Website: lowes
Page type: receipt
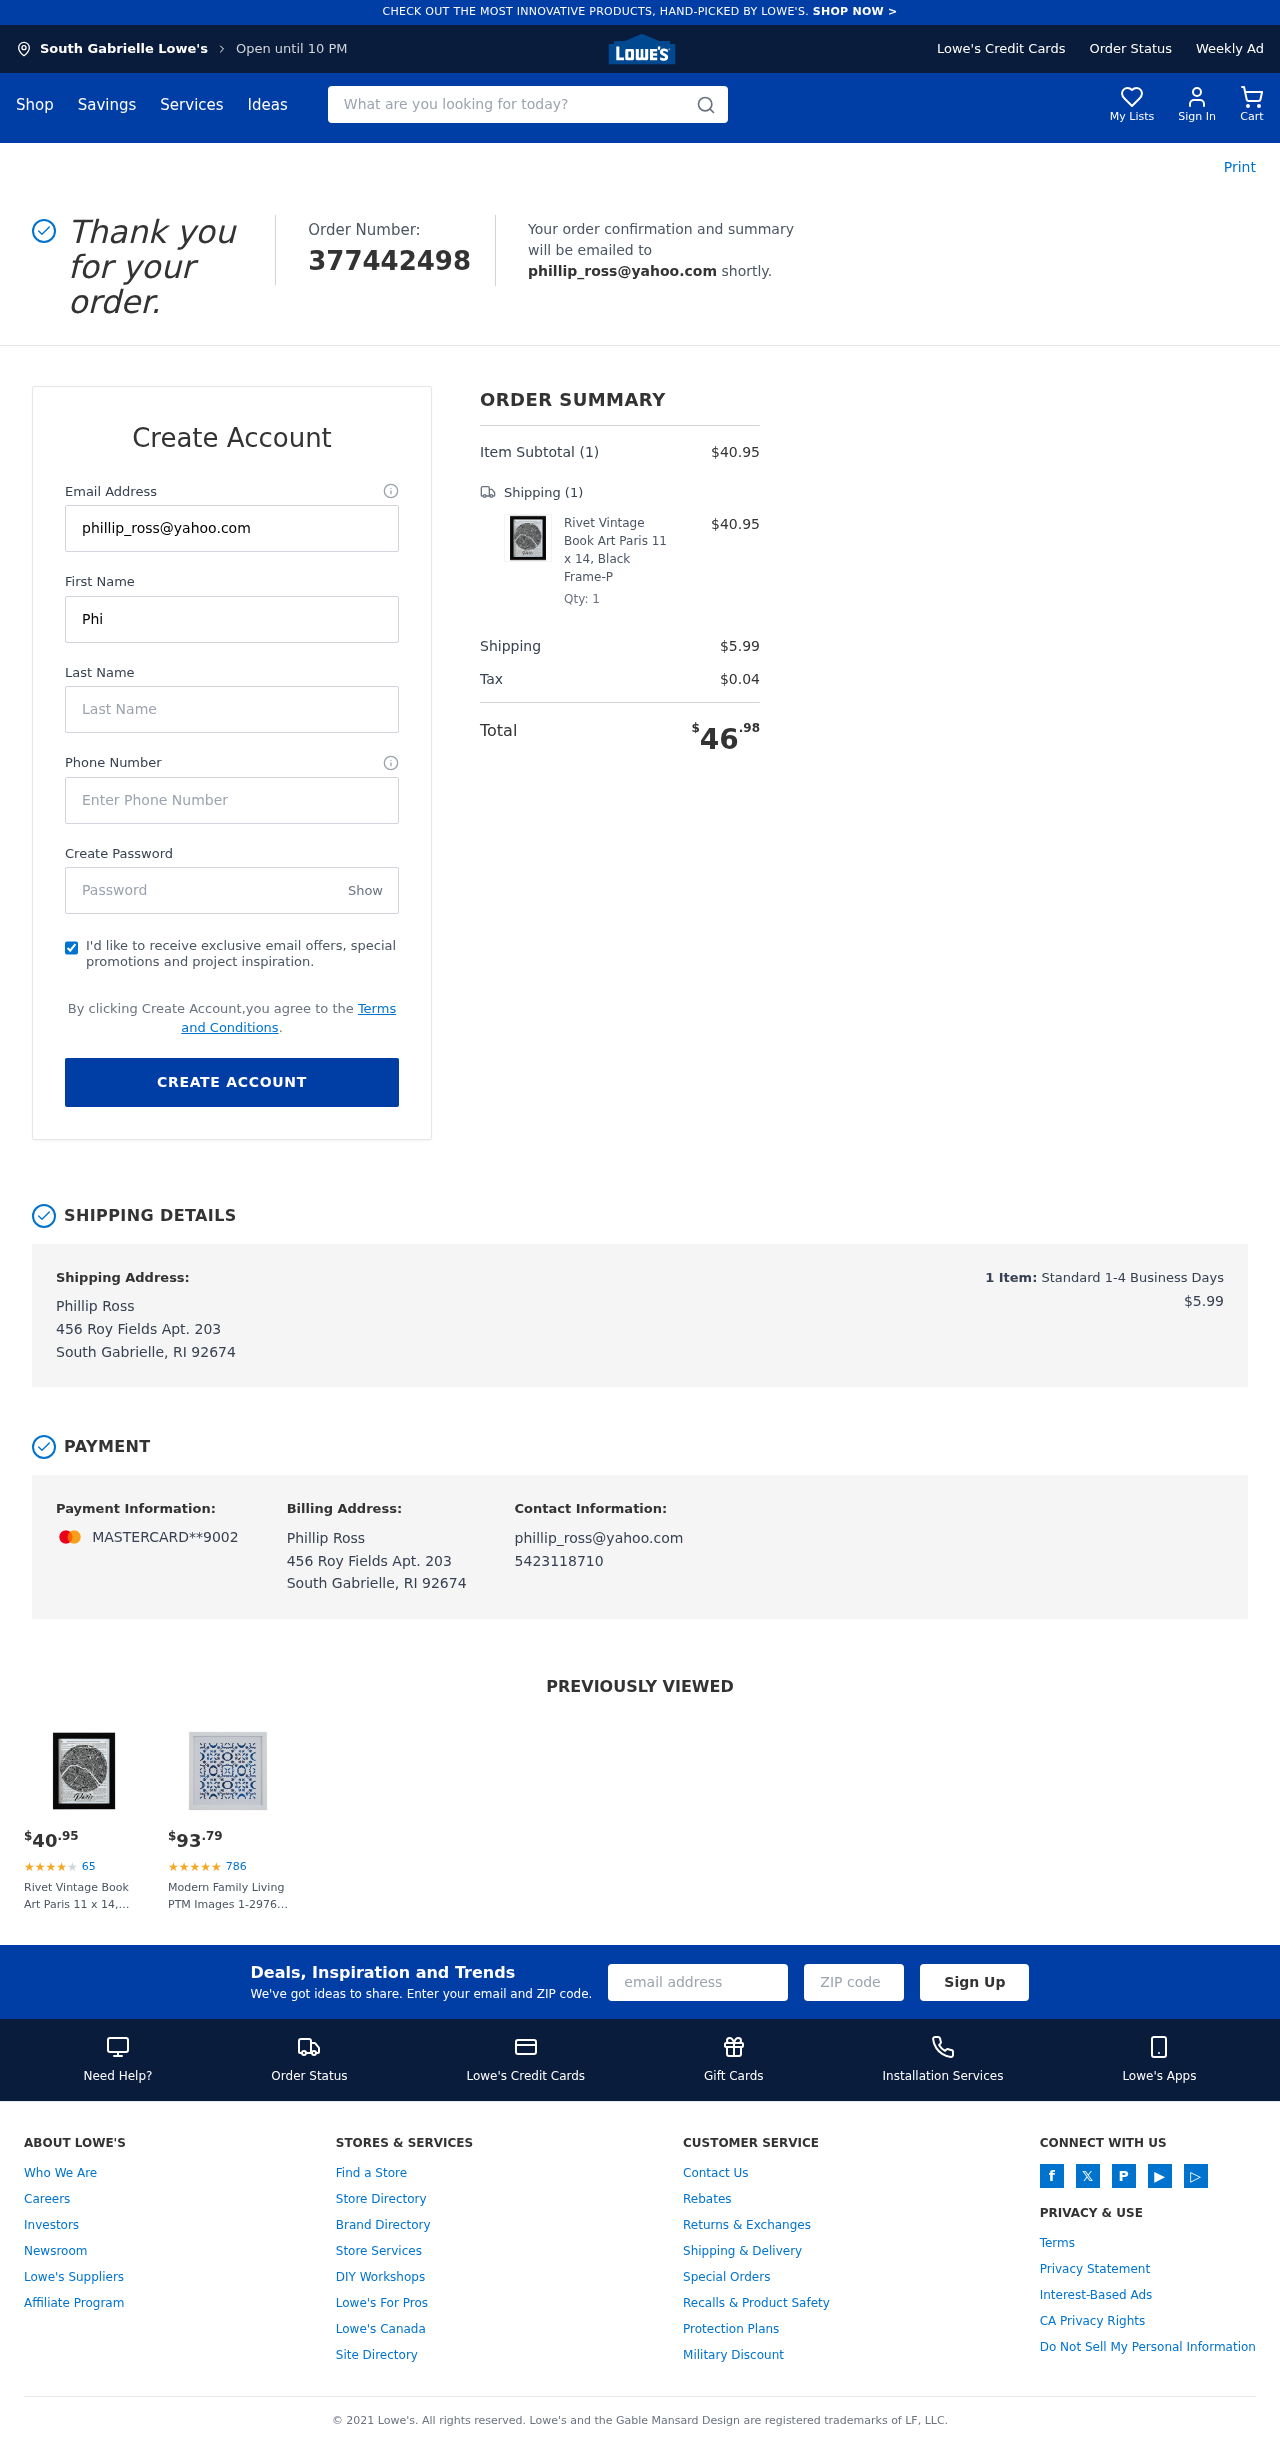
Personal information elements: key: PII_CARD_LAST4
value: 9002
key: PII_CARD_TYPE
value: MASTERCARD
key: PII_CITY
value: South Gabrielle
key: PII_EMAIL
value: phillip_ross@yahoo.com
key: PII_FULLNAME
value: Phillip Ross
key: PII_PHONE
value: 5423118710
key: PII_STREET
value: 456 Roy Fields Apt. 203
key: PII_FIRSTNAME
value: Phillip
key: PII_LASTNAME
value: Ross
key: PII_CITY_STATE_ZIP
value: South Gabrielle, RI 92674
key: PII_FULLNAME2
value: Phillip Ross
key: PII_FULLNAME3
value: Phillip Ross
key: PII_FIRSTNAME2
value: Phillip
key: PII_FIRSTNAME3
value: Phillip
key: PII_LASTNAME2
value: Ross
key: PII_LASTNAME3
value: Ross
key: PII_FIRSTNAME_DERIVED
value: Phillip
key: PII_LASTNAME_DERIVED
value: Ross
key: PII_FULLNAME_DERIVED
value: Phillip Ross
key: PII_NAME_FULL_DERIVED
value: Phillip Ross
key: PII_STREET2
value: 456 Roy Fields Apt. 203
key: PII_CITY_STATE_ZIP2
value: South Gabrielle, RI 92674
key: PII_LOGIN_USERNAME
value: phillip_ross
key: PII_EMAIL2
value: phillip_ross@yahoo.com
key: PII_EMAIL3
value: phillip_ross@yahoo.com
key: PII_LOGIN_USERNAME2
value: phillip_ross
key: PII_LOGIN_USERNAME3
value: phillip_ross
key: PII_PHONE_LINE
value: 8710
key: PII_PHONE_SUFFIX
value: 8710
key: PII_PHONE2
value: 5423118710
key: PII_PHONE3
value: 5423118710
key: PII_PHONE_NUMERIC
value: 5423118710
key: PII_PHONE_LINE_NUMERIC
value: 8710
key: PII_PHONE_SUFFIX_NUMERIC
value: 8710
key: PII_PHONE2_NUMERIC
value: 5423118710
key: PII_PHONE3_NUMERIC
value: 5423118710
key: PII_PHONE_DIGITS
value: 5423118710
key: PII_PHONE_LAST4
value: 8710
Product elements: key: PRODUCT1_NAME
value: Rivet Vintage Book Art Paris 11 x 14, Black Frame-P
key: PRODUCT1_PRICE
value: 40.95
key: PRODUCT1_QUANTITY
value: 1
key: PRODUCT2_NAME
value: Modern Family Living PTM Images 1-29769 Collection Framed and matted giclee Print on Paper Under Gla
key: PRODUCT2_NUM_RATINGS
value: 786
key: PRODUCT2_PRICE
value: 93.79
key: PRODUCT1_PRICE2
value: $40.95
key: PRODUCT1_RATING2
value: ★
★
★
★
★
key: PRODUCT1_NUM_RATINGS2
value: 65
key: PRODUCT1_NAME2
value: Rivet Vintage Book Art Paris 11 x 14, Black Frame-P
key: PRODUCT2_RATING
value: ★
★
★
★
★
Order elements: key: ORDER_ID
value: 377442498
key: ORDER_NUM_ITEMS
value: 1
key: ORDER_SUBTOTAL
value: $40.95
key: ORDER_NUM_ITEMS2
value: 1
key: ORDER_SHIPPING_COST
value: $5.99
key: ORDER_TAX
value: $0.04
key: ORDER_TOTAL
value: $46.98
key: ORDER_NUM_ITEMS3
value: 1
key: ORDER_SHIPPING_COST2
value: $5.99
Search elements: key: HEADER_SEARCH
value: What are you looking for today?